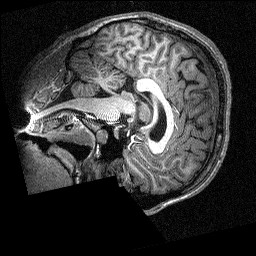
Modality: T1w
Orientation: sagittal